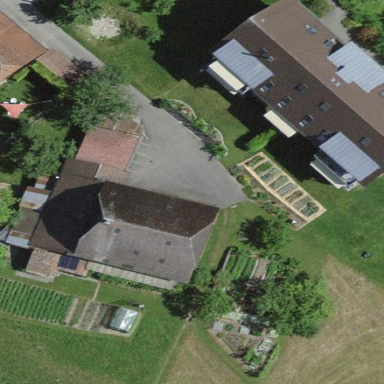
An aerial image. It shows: Farm building.